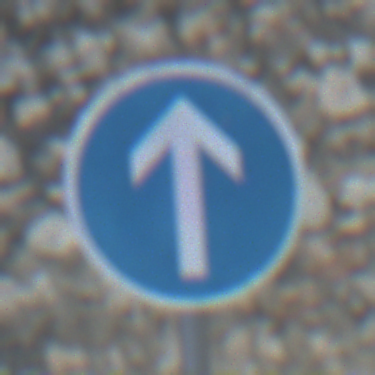
Verkehrszeichen: VorgeschriebeneFahrtrichtungGeradeaus
Umgebung: Outdoor, Suburban
Tageszeit: MorningAfternoon
Wetter: PartlyCloudy
Licht: Natural
Jahreszeit: NotSpecified
Kontrast: LowContrast